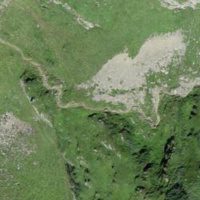
EUNIS habitat code: 23
Species observed at this site:
Silene acaulis